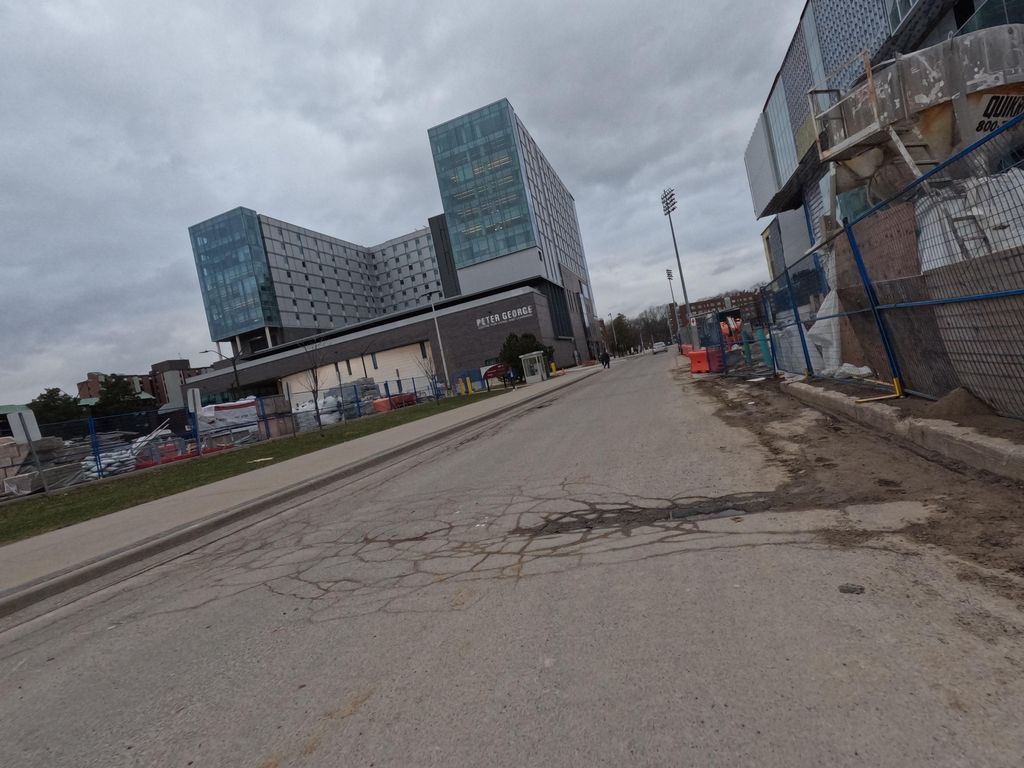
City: hamilton